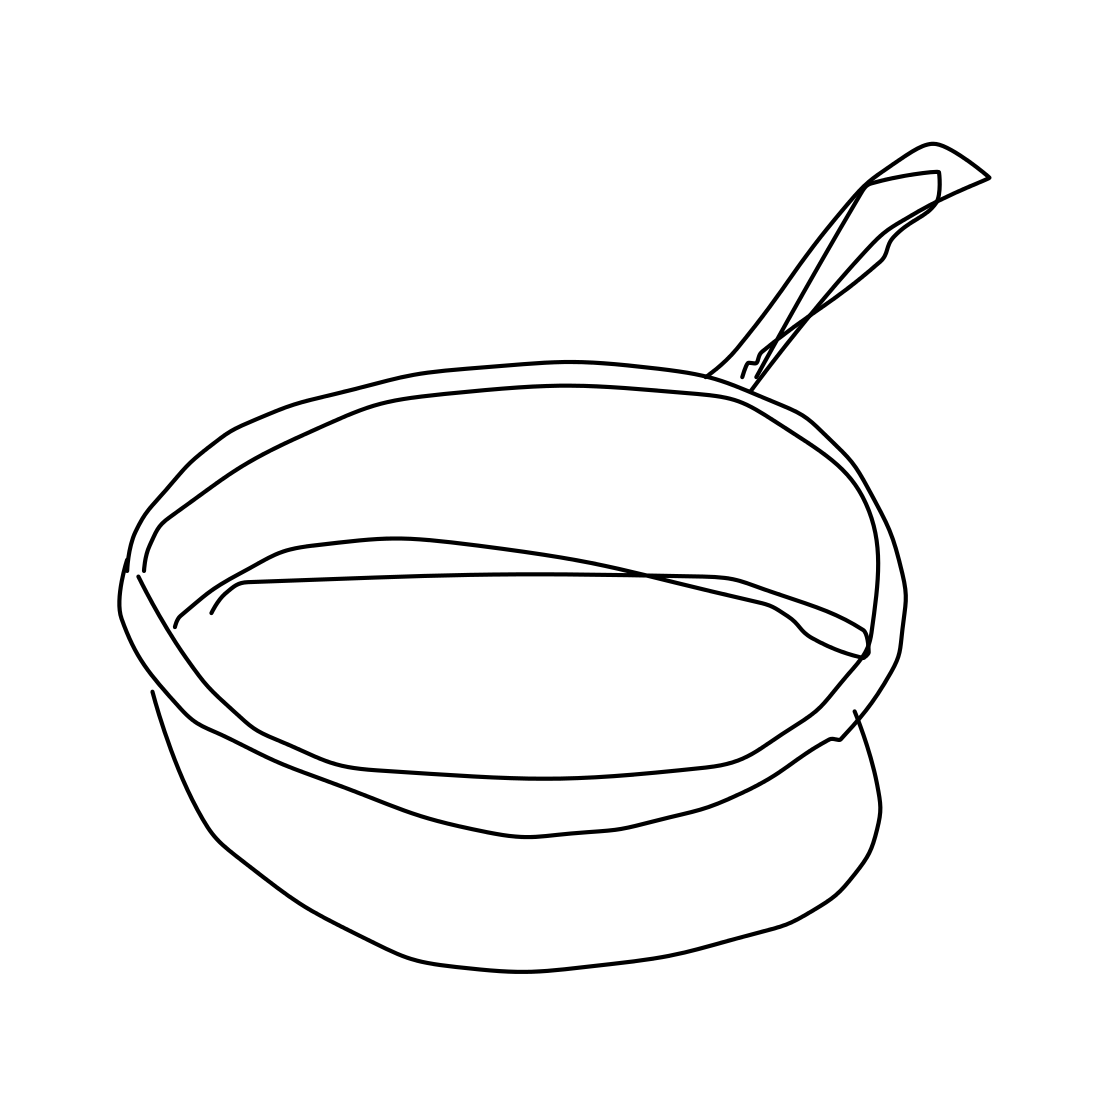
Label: frying-pan